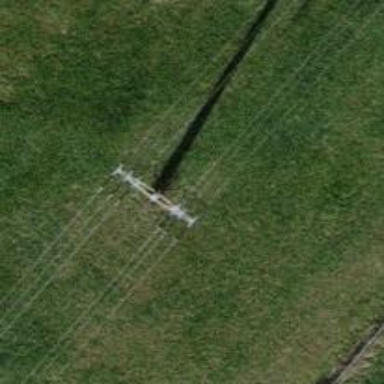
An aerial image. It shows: Power line is depicted.